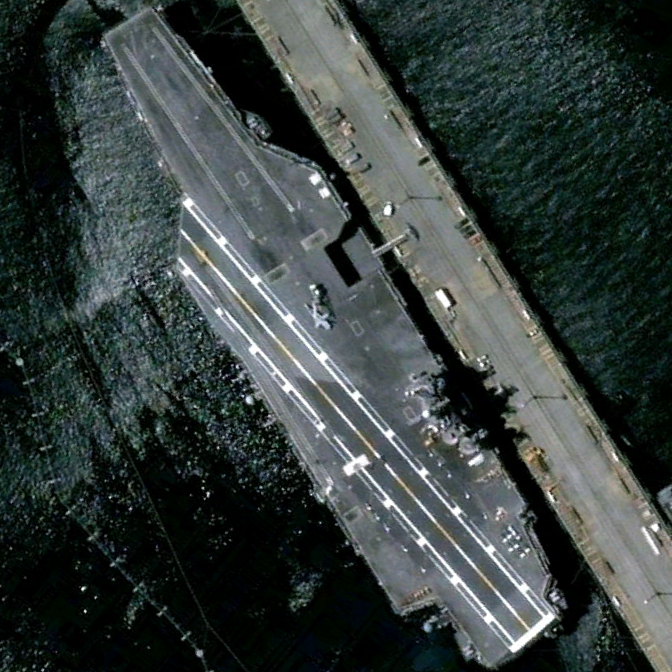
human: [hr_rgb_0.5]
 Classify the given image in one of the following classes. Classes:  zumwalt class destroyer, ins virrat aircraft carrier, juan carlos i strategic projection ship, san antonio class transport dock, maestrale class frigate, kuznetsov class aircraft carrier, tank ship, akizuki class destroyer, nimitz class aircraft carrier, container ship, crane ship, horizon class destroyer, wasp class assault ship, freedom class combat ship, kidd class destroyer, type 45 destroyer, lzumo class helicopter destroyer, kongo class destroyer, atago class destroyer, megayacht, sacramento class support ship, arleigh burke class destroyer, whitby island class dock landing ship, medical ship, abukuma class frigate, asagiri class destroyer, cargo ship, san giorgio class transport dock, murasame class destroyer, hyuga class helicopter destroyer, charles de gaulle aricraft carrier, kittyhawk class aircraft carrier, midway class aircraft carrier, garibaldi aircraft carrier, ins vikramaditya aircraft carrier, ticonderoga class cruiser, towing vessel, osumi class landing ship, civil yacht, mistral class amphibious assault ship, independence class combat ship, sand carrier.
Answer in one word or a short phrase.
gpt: Nimitz class aircraft carrier